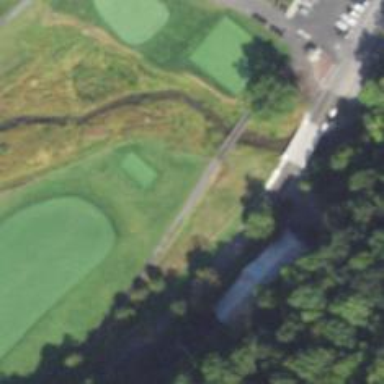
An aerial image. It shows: Path bridge used as golf cartpath.